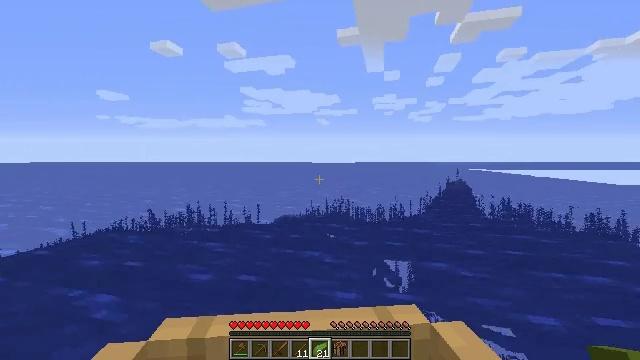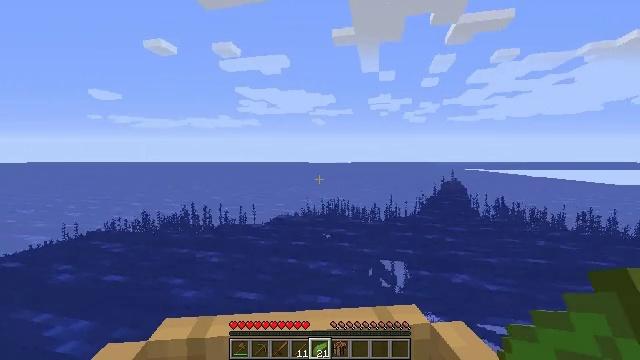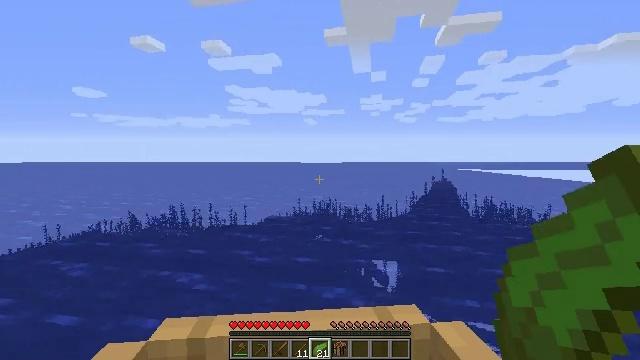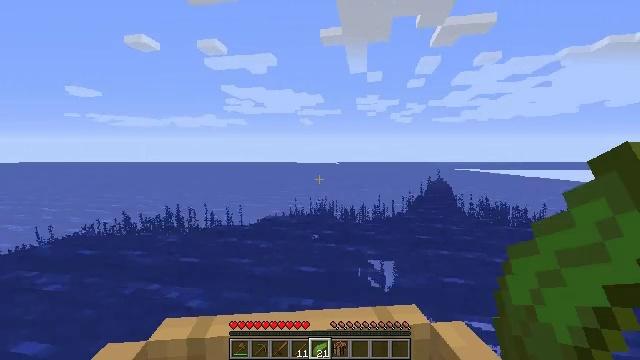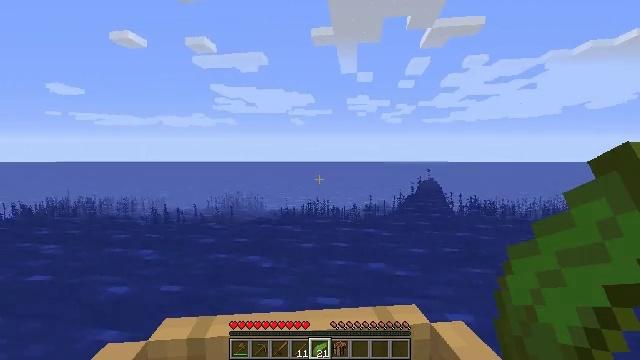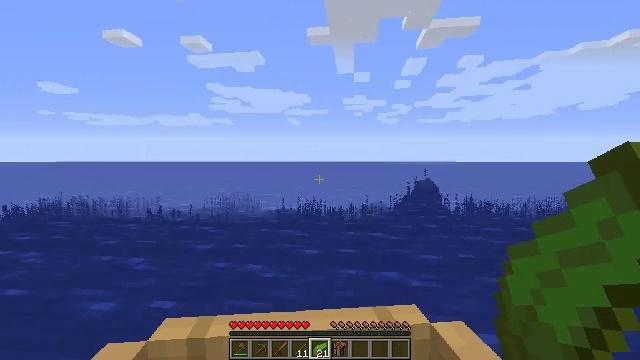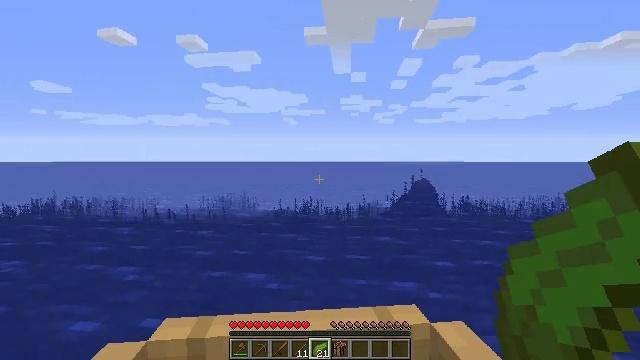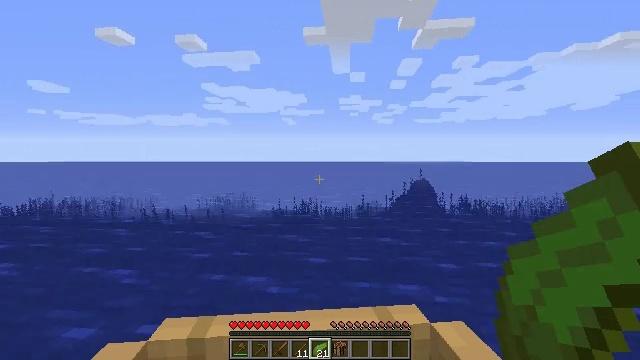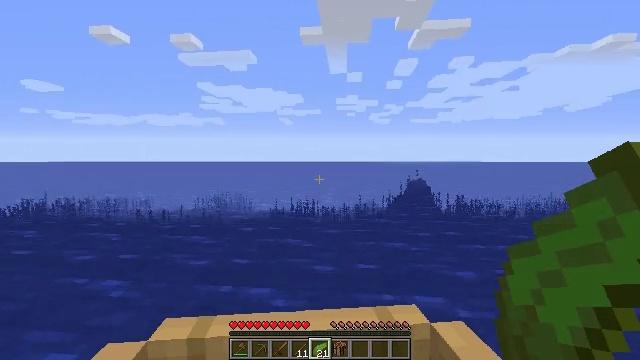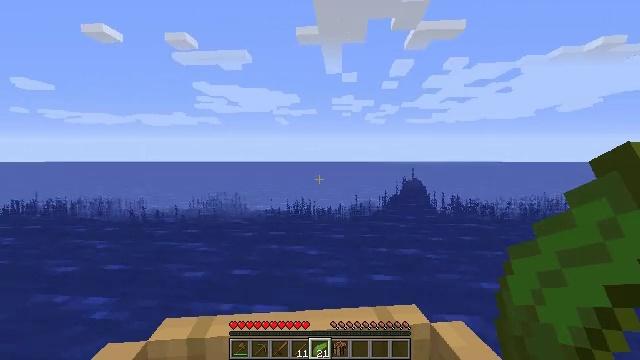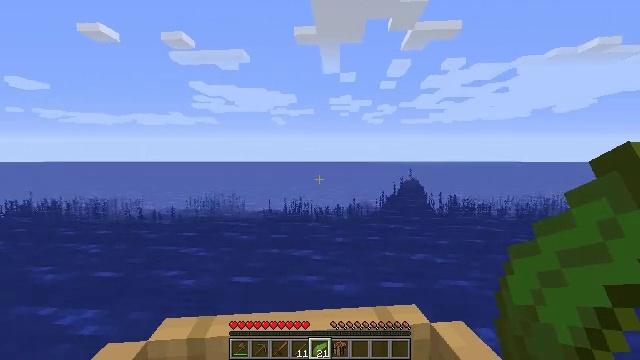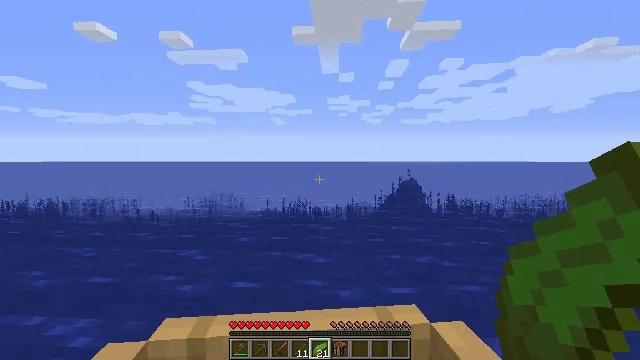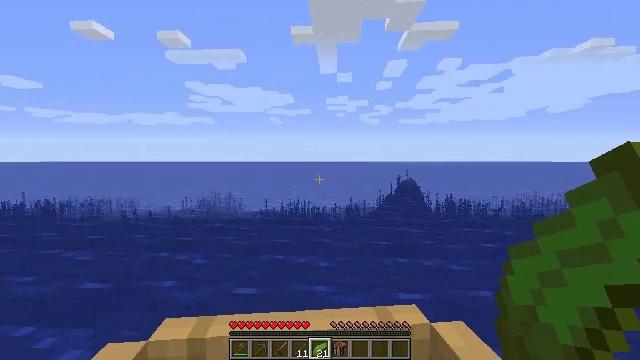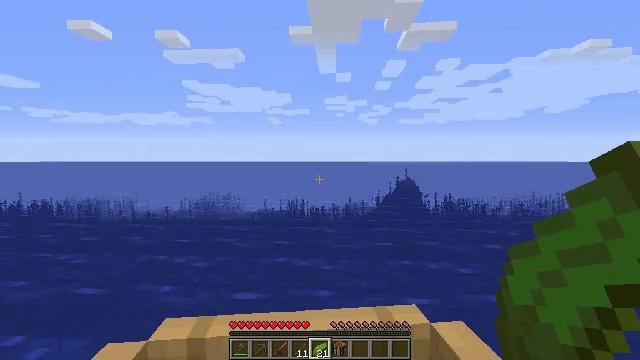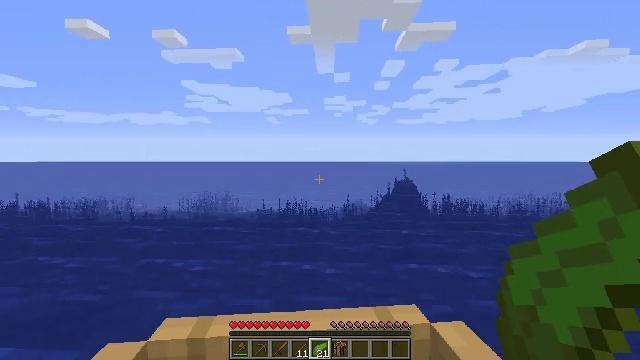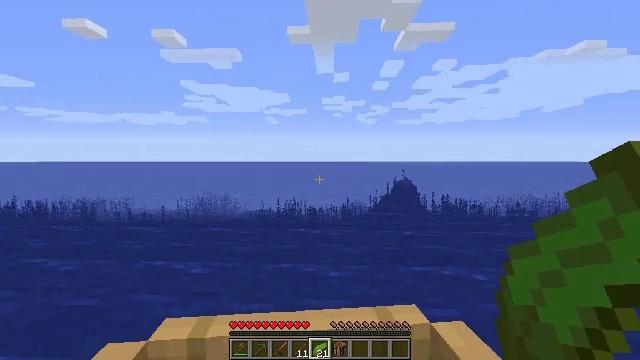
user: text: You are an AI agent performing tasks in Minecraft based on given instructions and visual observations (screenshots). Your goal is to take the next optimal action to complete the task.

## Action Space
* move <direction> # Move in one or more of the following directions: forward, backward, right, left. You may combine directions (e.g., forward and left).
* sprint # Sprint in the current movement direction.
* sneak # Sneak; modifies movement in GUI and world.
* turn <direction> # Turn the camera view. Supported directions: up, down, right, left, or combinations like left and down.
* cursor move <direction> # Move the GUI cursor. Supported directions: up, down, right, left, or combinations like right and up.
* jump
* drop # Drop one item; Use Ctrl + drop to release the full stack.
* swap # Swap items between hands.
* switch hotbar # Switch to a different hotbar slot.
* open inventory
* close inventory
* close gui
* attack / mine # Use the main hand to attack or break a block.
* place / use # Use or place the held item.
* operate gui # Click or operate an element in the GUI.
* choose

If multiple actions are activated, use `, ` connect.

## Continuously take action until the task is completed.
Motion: motion action
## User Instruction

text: Remove kelp and place it on the ground.
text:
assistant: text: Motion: no_op
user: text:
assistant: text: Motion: no_op
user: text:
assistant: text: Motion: no_op
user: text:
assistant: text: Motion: no_op
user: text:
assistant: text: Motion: no_op
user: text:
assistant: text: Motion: no_op
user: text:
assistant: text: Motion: no_op
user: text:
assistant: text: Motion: no_op
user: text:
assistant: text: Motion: no_op
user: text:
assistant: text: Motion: no_op
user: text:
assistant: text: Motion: no_op
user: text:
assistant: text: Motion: no_op
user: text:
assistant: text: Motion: no_op
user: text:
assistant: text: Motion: no_op
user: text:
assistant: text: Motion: no_op
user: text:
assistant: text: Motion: no_op
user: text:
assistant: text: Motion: move forward
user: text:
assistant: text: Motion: move forward, turn left
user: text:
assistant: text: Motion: move forward, turn left
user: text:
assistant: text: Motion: move forward
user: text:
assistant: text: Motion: move forward
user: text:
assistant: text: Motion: move forward and move left
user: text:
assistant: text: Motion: move forward and move left
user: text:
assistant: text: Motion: move forward and move left
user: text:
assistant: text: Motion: move forward and move left
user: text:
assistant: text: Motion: move forward and move left
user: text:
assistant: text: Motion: move forward
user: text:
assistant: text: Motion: move forward
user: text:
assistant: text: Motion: move forward
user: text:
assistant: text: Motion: move forward